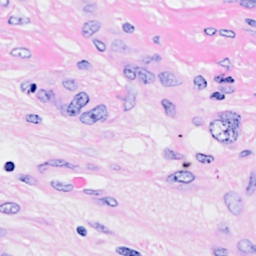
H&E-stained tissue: Breast